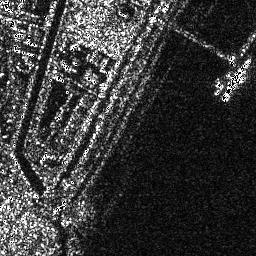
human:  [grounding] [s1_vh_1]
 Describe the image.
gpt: In the satellite image, there is  <ref>1 medium ship </ref> <box>[[85, 21, 98, 39, 0]]</box> located at right.